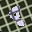
Label: 8